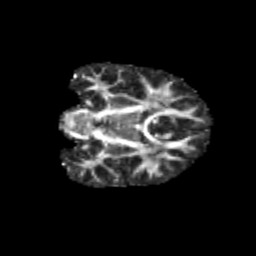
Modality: FA
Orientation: coronal
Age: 13
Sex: male
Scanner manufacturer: siemens
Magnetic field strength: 3 T
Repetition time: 3.8 s
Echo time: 0.07 s